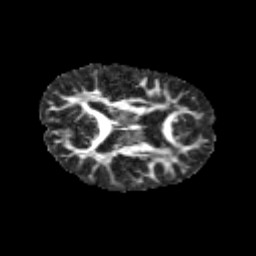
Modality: FA
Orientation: axial
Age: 11
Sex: male
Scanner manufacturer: siemens
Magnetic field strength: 3 T
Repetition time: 3.8 s
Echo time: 0.07 s